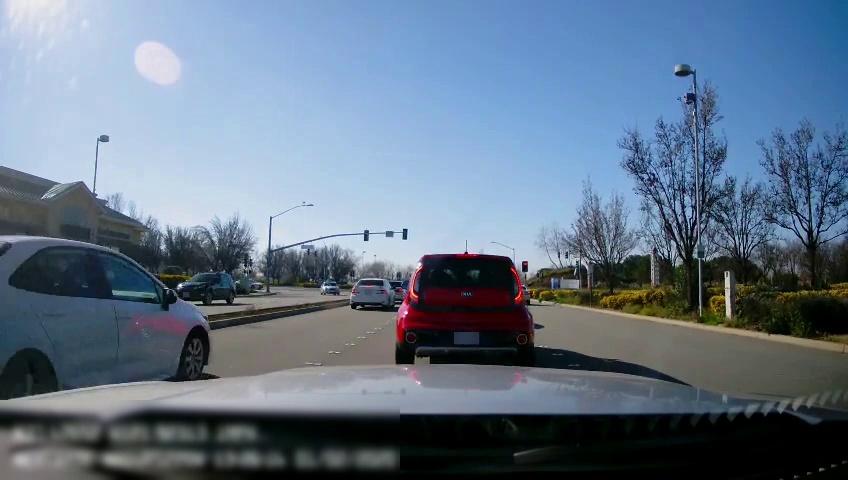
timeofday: Day
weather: Sunny
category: Drivable Space
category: Drivable Space
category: Vehicles | Car
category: Vehicles | Car
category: Vehicles | Car
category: Vehicles | SUV
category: Vehicles | Car
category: Vehicles | Car
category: Vehicles | Car
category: Vehicles | Car
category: Lanes | Current Lane
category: Lanes | Current Lane
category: Traffic | Lights
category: Traffic | Lights
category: Traffic | Lights